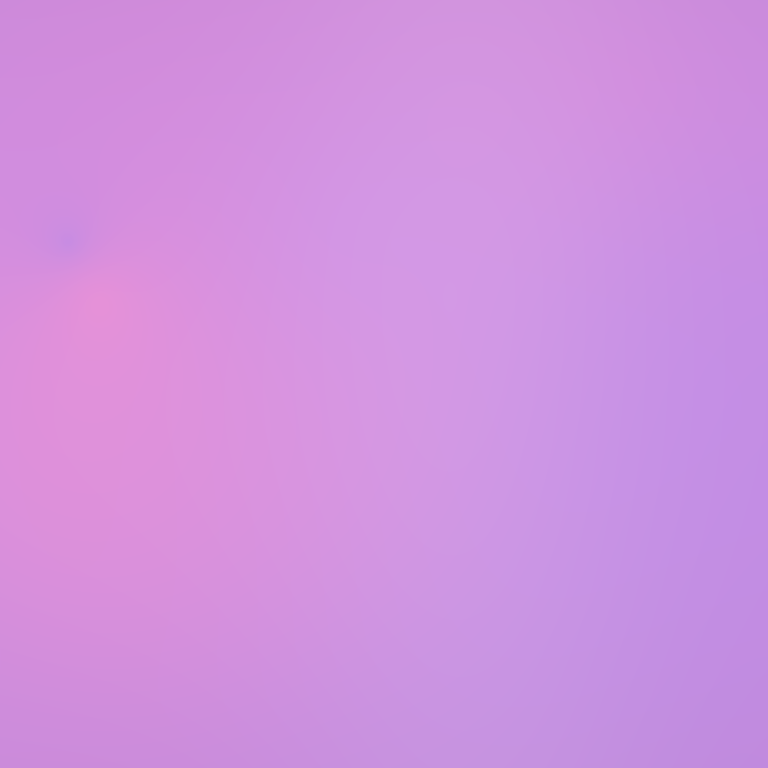
Abstract light effect, smooth gradient from soft lavender to gentle pink, serene atmosphere, diffuse glow, no room, no furniture, no objects.